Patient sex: M
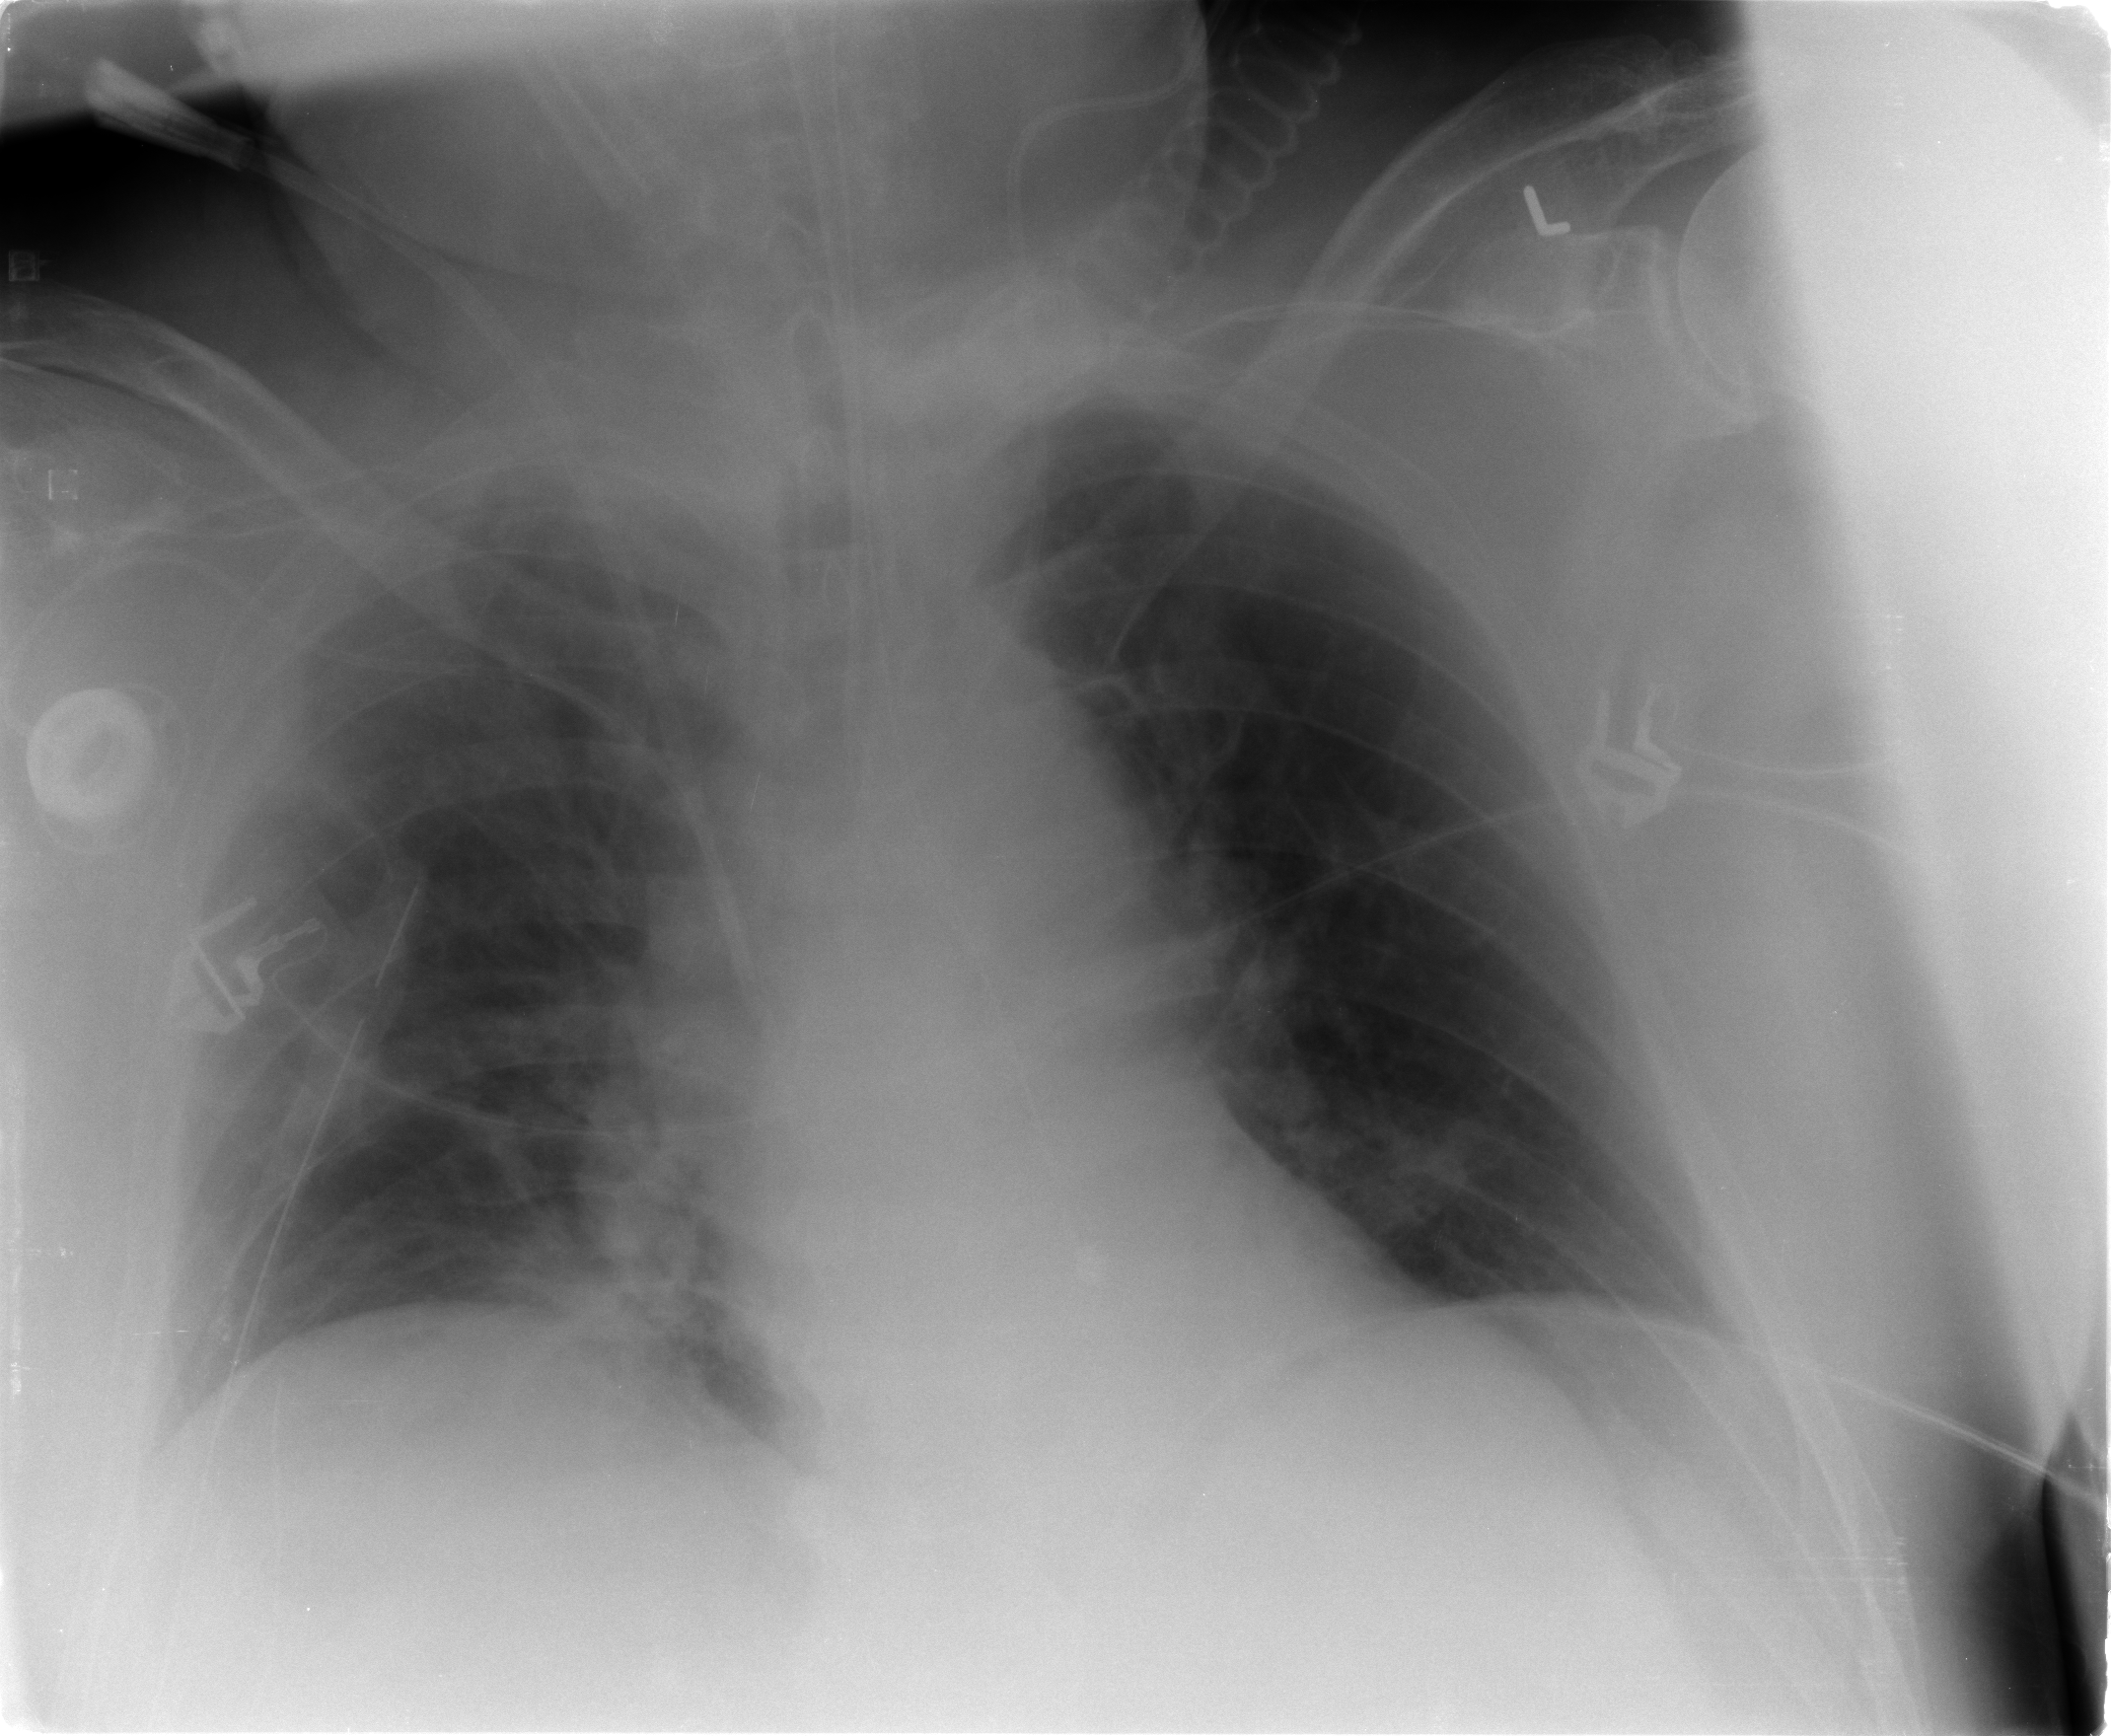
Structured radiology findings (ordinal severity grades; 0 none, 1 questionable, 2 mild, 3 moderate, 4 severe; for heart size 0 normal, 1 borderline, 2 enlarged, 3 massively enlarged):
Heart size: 2
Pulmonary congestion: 2
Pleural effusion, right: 0
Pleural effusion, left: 0
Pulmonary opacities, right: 0
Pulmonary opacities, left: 0
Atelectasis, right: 2
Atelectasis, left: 0